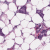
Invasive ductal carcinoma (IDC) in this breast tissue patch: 1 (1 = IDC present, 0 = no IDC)